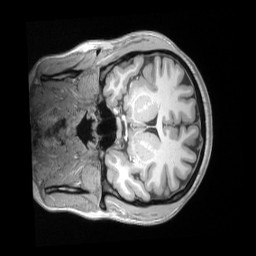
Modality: T1w
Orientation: coronal
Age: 22
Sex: female
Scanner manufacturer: siemens
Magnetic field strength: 3 T
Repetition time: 2.53 s
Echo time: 0.00164 s